Interaction volume radius: 5 \u00c5
Interaction volume height: 35 \u00c5
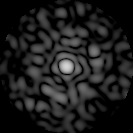
Disorder parameter: 0.8745